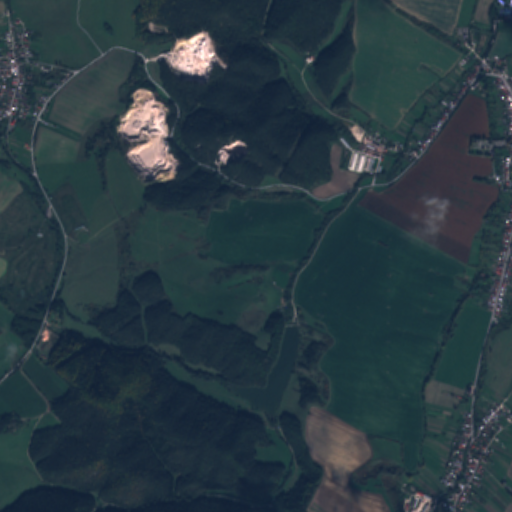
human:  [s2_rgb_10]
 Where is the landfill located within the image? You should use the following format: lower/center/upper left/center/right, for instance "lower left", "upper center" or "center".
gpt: The landfill is located in the lower center of the image.
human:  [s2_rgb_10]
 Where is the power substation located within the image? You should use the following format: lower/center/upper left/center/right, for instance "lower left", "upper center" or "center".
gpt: The power substation is located in the upper right of the image.
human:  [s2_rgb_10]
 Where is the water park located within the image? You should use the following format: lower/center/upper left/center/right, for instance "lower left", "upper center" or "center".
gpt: The water park is located in the upper right of the image.
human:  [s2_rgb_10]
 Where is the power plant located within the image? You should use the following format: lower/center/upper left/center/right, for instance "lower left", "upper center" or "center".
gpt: There is no power plant in the image.